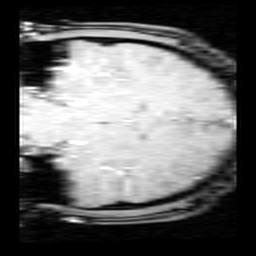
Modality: inplaneT1
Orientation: coronal
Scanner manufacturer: ge
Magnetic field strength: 3 T
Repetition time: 0.3 s
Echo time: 0.003668 s